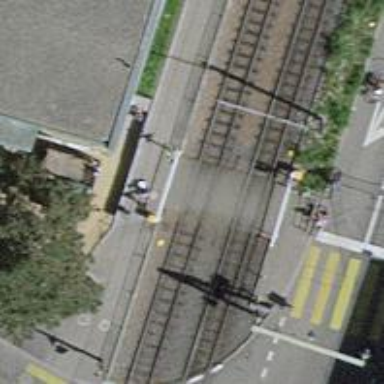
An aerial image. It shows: Crossing for the railway.